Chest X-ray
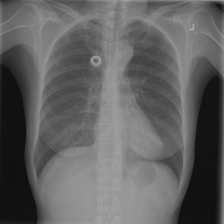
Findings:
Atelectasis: negative
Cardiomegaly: negative
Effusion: negative
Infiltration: negative
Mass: negative
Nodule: negative
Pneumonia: negative
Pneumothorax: negative
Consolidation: negative
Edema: negative
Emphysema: negative
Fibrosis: negative
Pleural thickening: negative
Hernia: negative